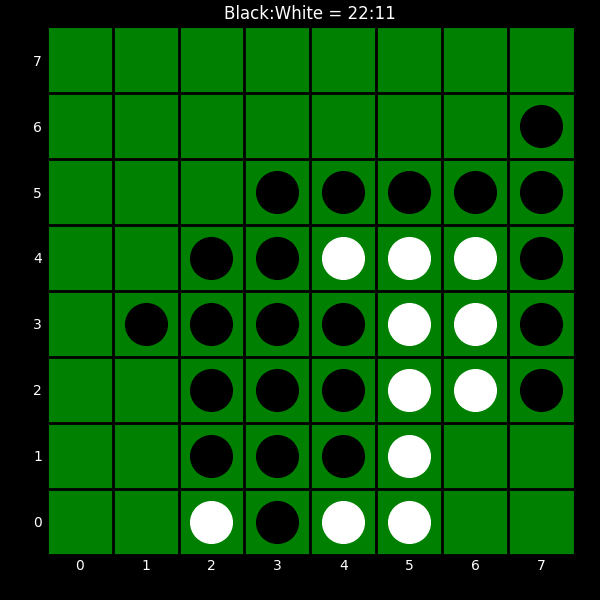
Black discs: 22
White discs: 11